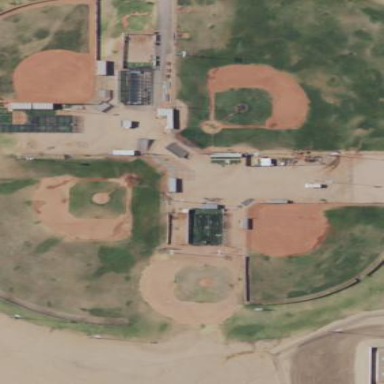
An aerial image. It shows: Baseball pitch for leisure land.